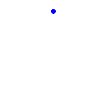
Particle: kaon